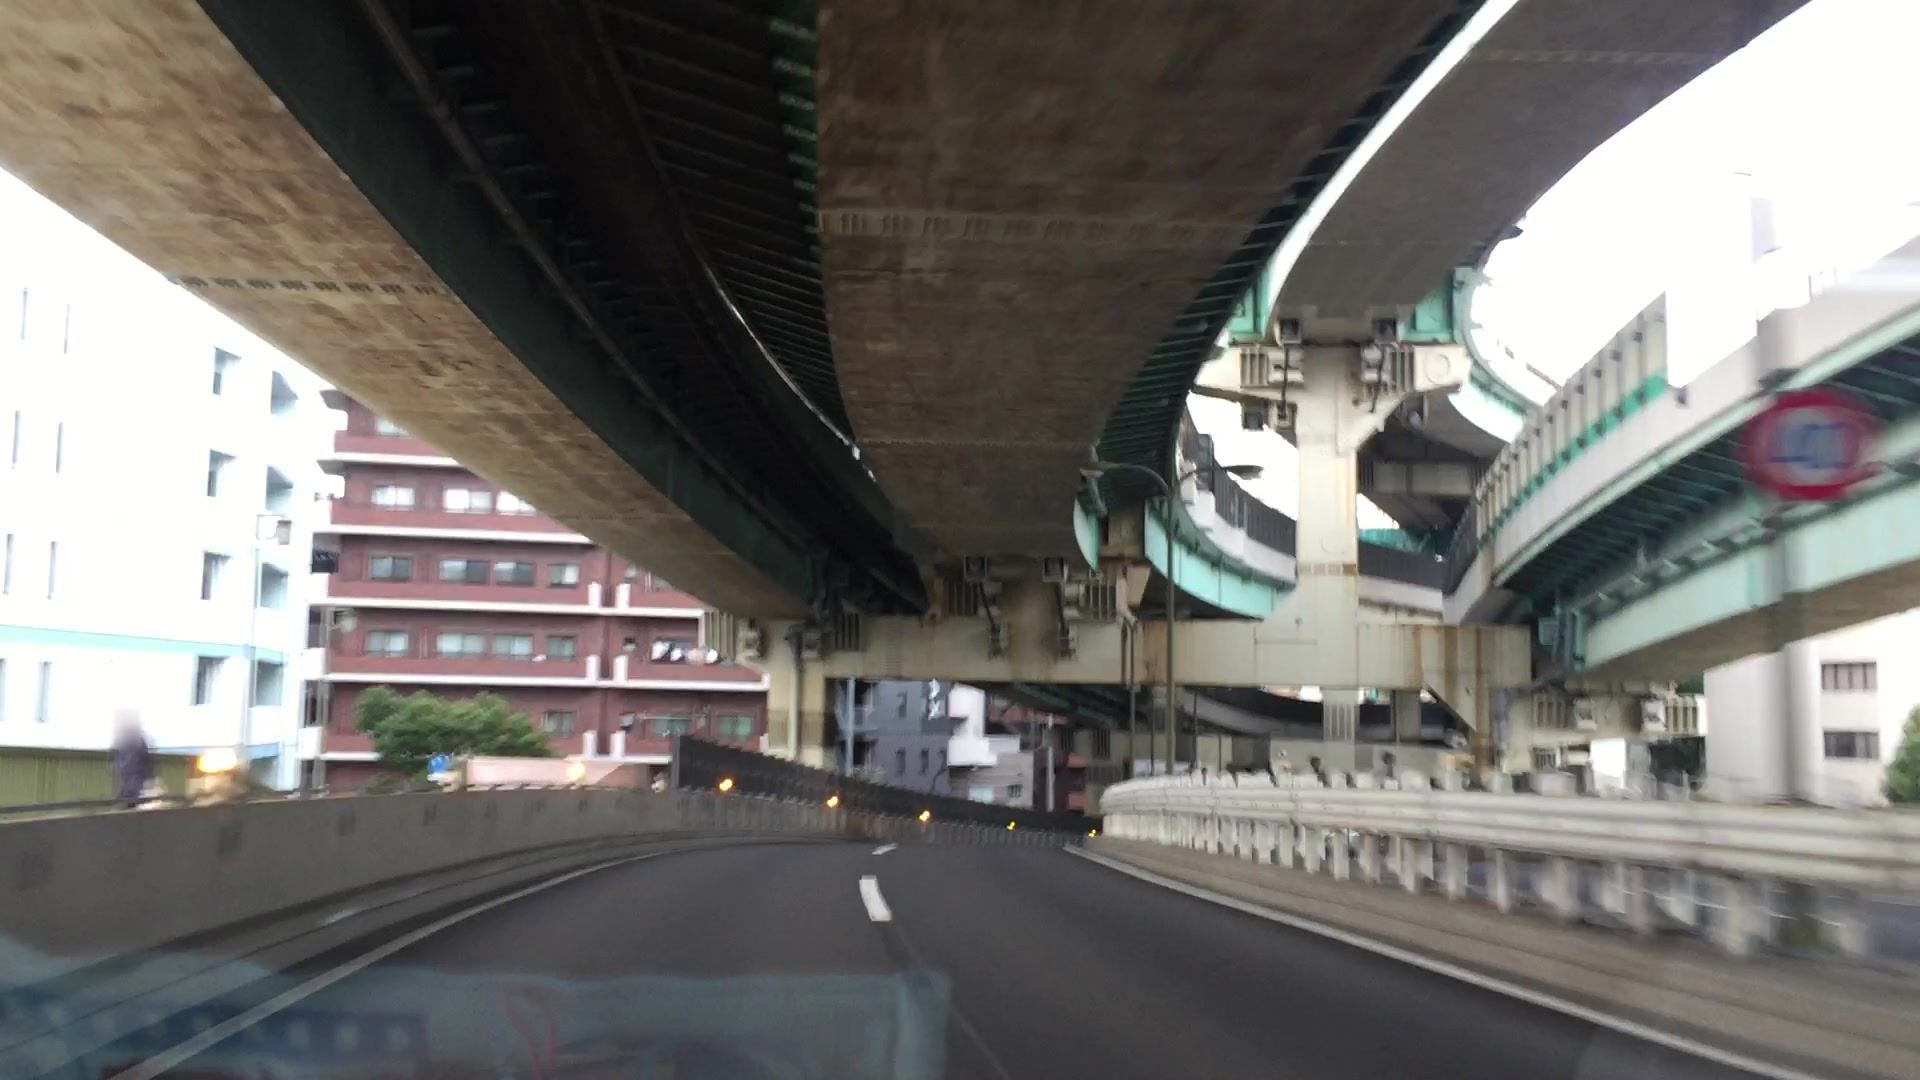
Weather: snowy
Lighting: day
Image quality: good
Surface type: driving surface
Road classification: motorway
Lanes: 2
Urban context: urban centre
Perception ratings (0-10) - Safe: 4.74, Lively: 6.83, Beautiful: 2.23, Boring: 3.76, Depressing: 4.72, Wealthy: 3.71